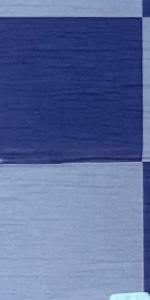
Label: Empty